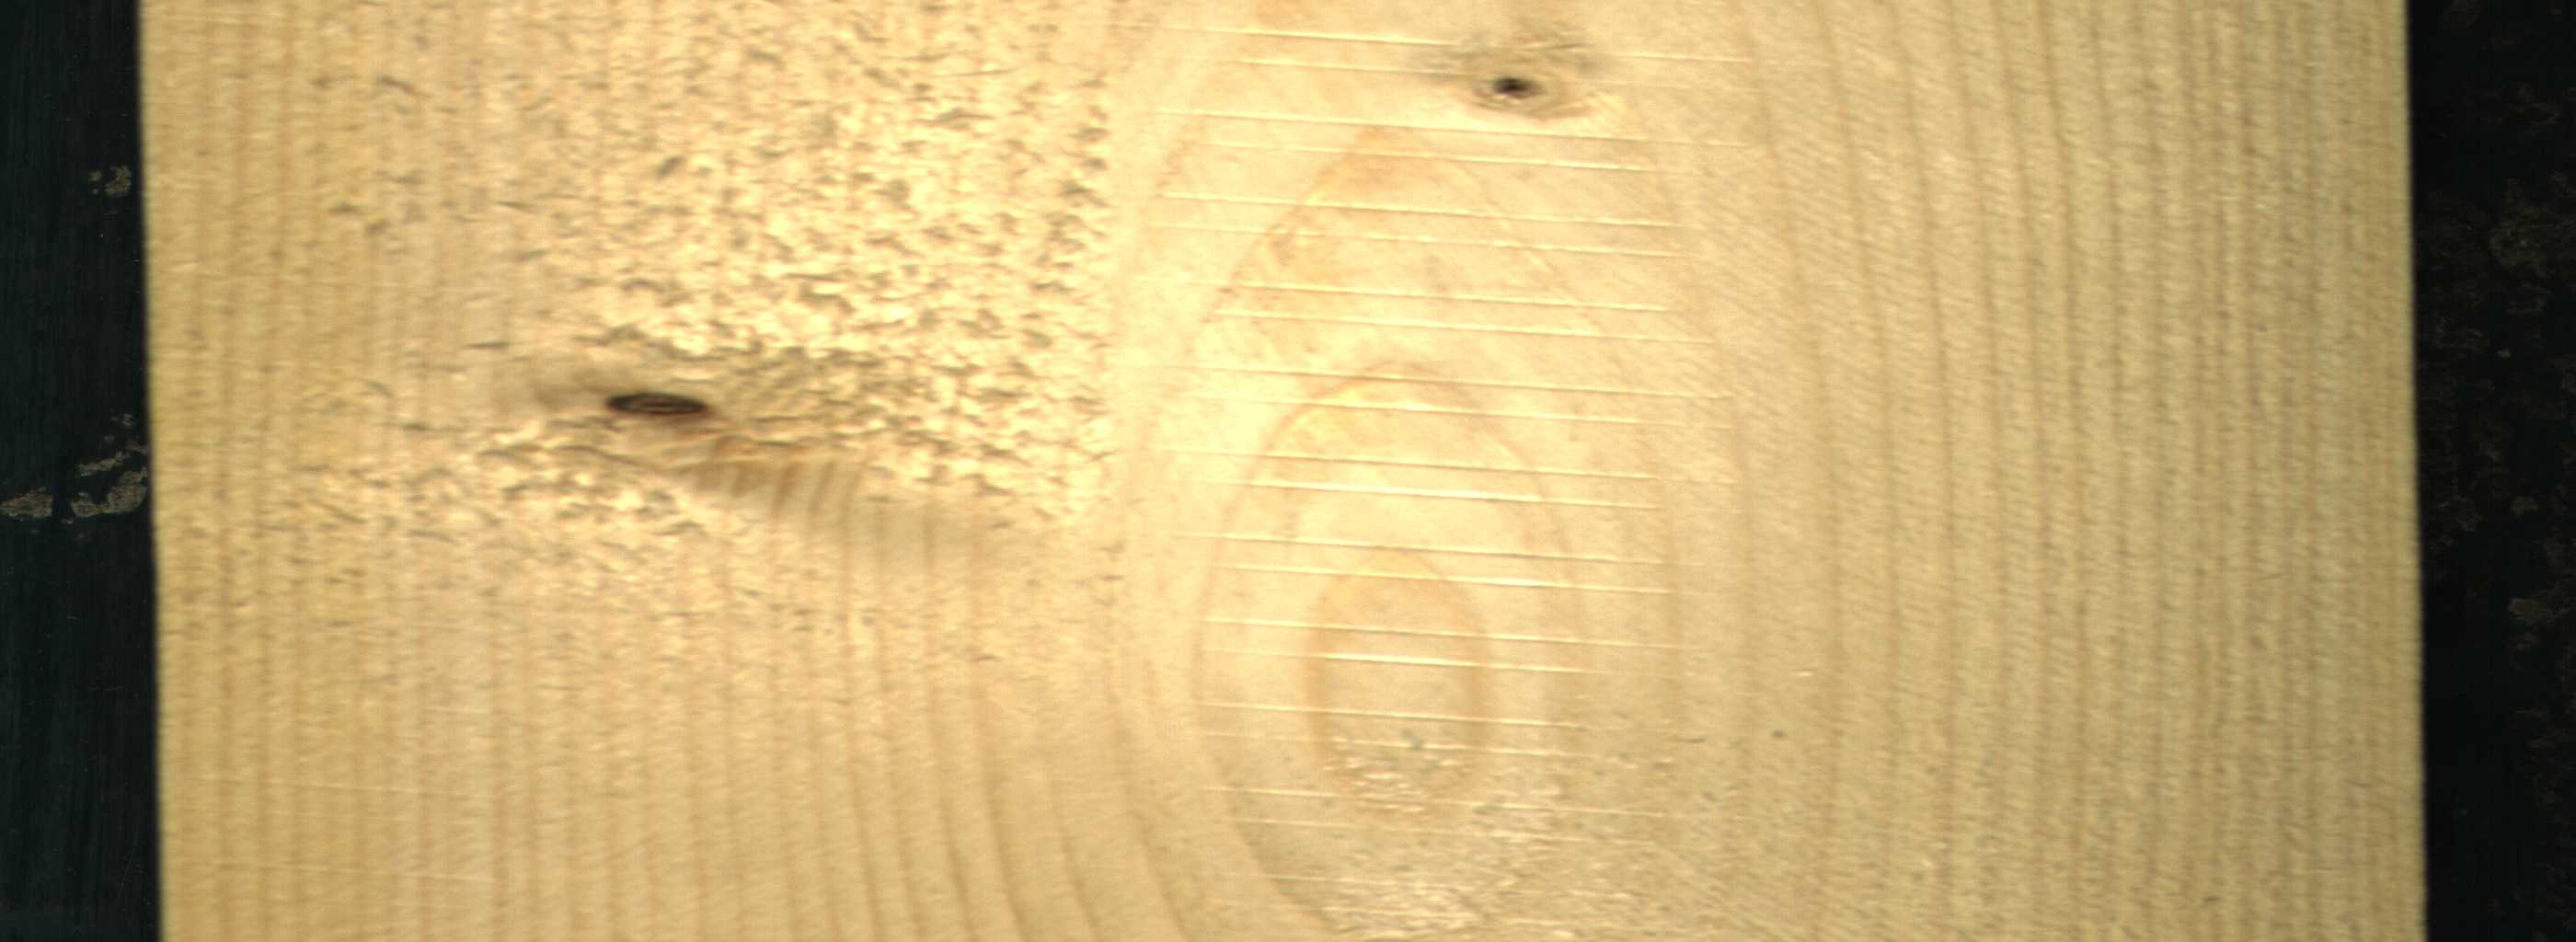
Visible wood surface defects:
Dead_Knot
Live_Knot